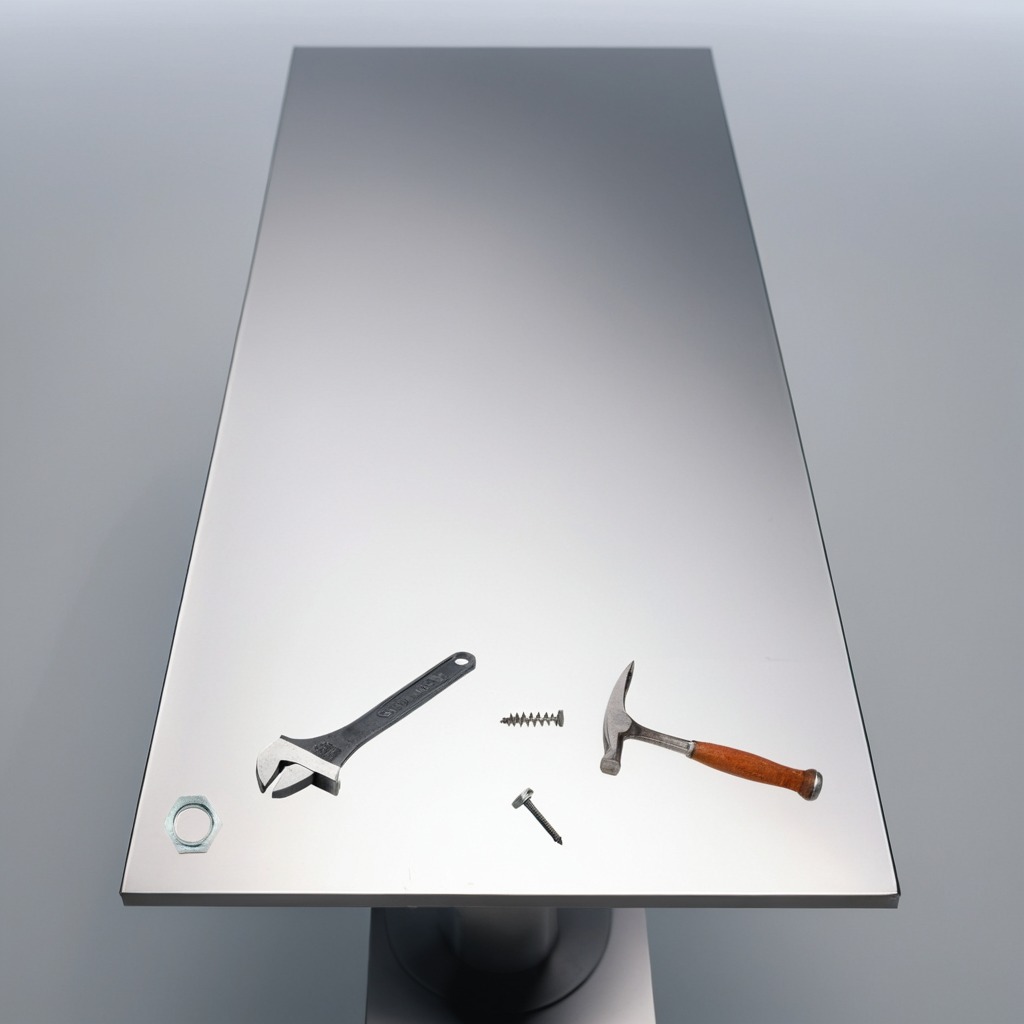
A hammer, a nail, a coiled metal spring, a metal nut, and a wrench are lying on a stainless steel table in a high-end prototyping lab.